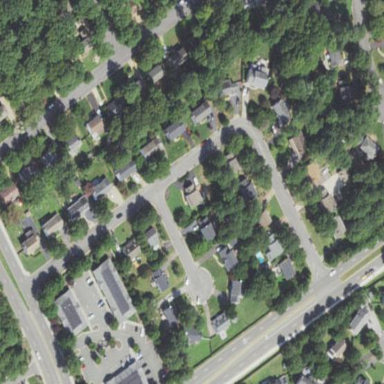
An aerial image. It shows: Residential neighbourhood.